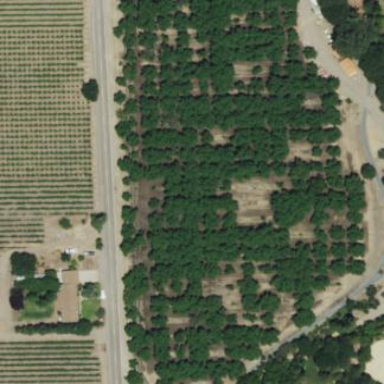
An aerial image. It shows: Orchard filled with walnut trees.